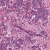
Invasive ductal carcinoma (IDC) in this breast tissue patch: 1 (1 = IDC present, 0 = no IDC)